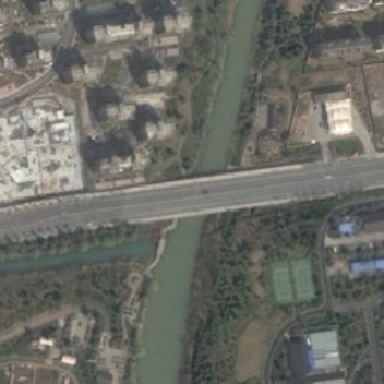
There is a bridge over the river which divides the ground with buildings and stadiums into two parts .